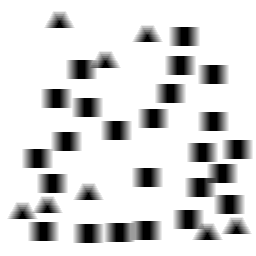
Squares: 24
Triangles: 8
Stars: 0
Total shapes: 32